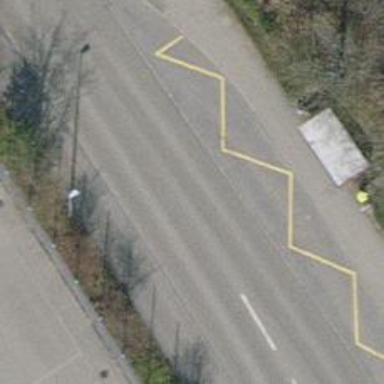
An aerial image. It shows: Bus stop with stop position for public transport.